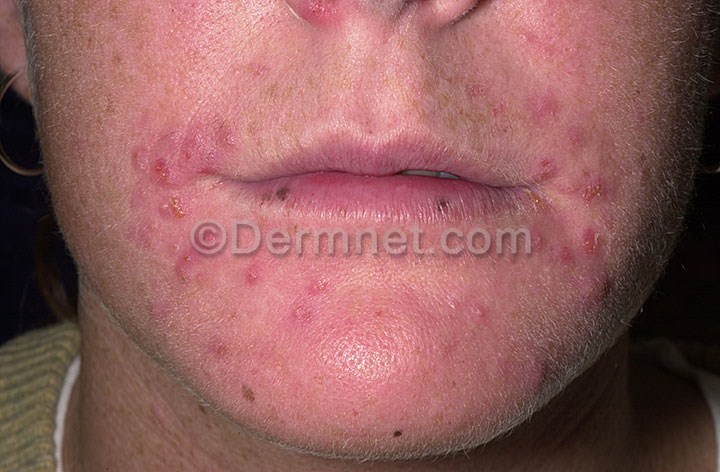
Disease: Cellulitis Impetigo and other Bacterial Infections